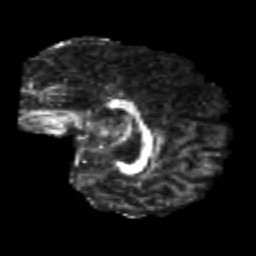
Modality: FA
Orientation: sagittal
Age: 24
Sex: female
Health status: healthy
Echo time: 0.074 s